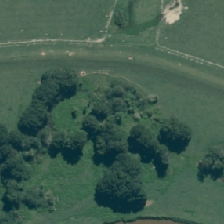
Land cover: indigenous_forest